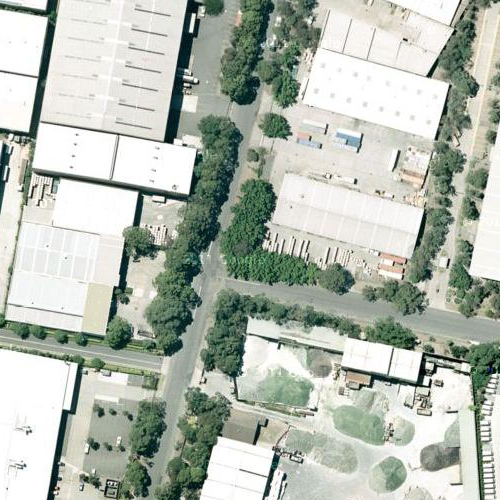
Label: sydney